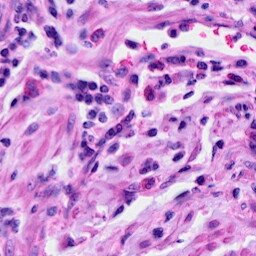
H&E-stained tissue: Cervix